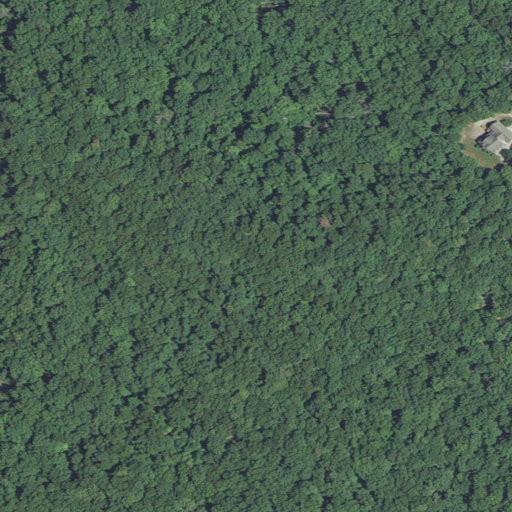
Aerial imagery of mountain in Missouri named Gruner Hill containing deciduous forest, low intensity development, and medium intensity development